RGB frame:
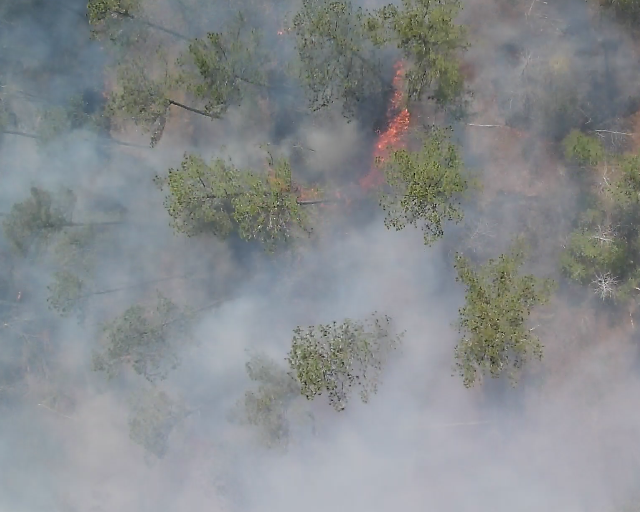
Thermal frame:
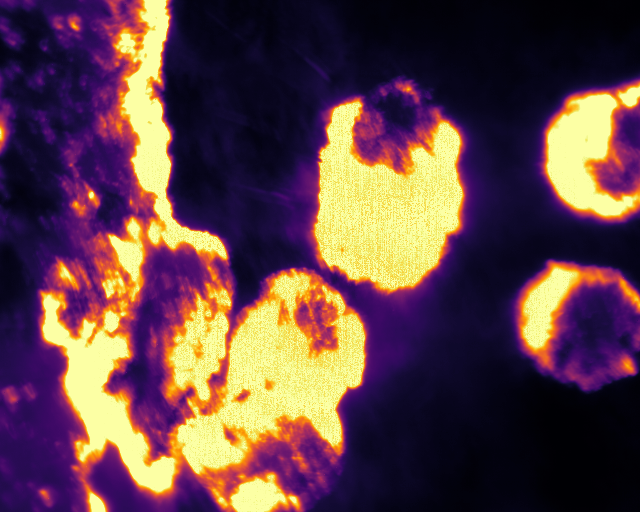
Captured: 2026-02-26 02:29:52
Pixels at or above 80 °C: 115269 (fraction of frame: 0.3518)